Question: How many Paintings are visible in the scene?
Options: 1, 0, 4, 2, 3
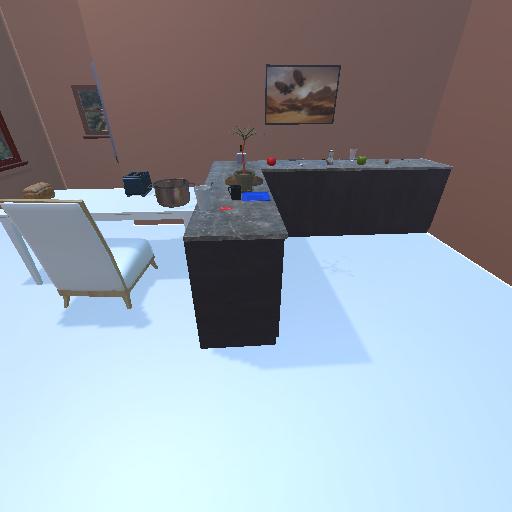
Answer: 1